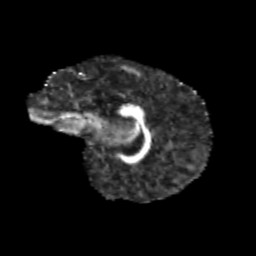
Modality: FA
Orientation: sagittal
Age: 11
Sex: female
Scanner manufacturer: siemens
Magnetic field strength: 3 T
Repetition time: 3.8 s
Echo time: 0.07 s